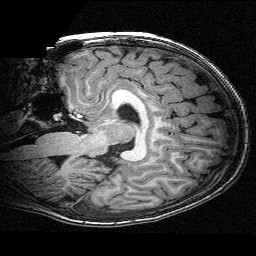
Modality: T1w
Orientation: sagittal
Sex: male
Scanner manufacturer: siemens
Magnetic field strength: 3 T
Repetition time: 2.3 s
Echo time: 0.00336 s